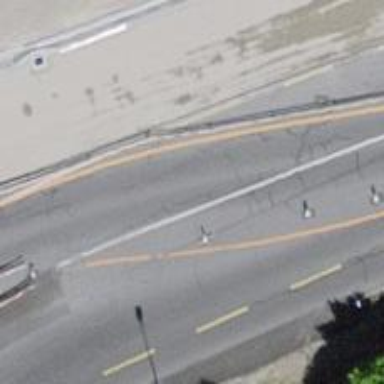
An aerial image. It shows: Secondary road with asphalt surface.